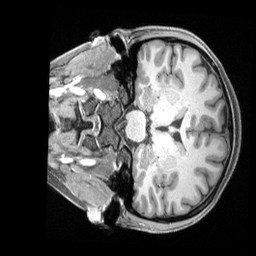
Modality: T1w
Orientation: coronal
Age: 30
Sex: female
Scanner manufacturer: siemens
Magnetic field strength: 3 T
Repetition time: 2.4 s
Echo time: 0.00222 s